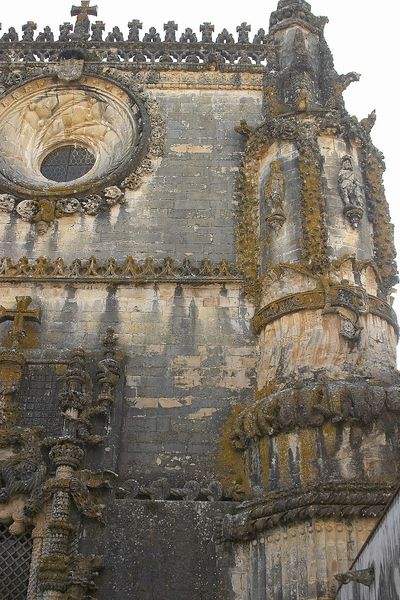
Titel: Templerkirche Santa Maria do Olival in der Burg der Tempelritter Convento da Ordem de Cristo in Tomar
Standort: Tomar, S. Maria do Olival (EU - P - Ribatejo)
Schlagwörter: himmel, grün, ocker, braun, fenster, grau, licht, schwarz, gebäude, wolke, alt, wand, architektur, sockel, stein, gatter, kirche, kreis, rund, turm, relief, bogen, fassade, mauer, wolkenlos, figuren, verzierung, stuck, sein, hoch, foto, fotografie, bögen, erker, burg, kreuz, rundfenster, dom, festung, moos, kathedrale, wappen, skulpturen, kreuze, sandstein, aussen, ballustrade, gothisch, romanisch, fünfeck, aussenwand, tum, rost, katholisch, kristlich